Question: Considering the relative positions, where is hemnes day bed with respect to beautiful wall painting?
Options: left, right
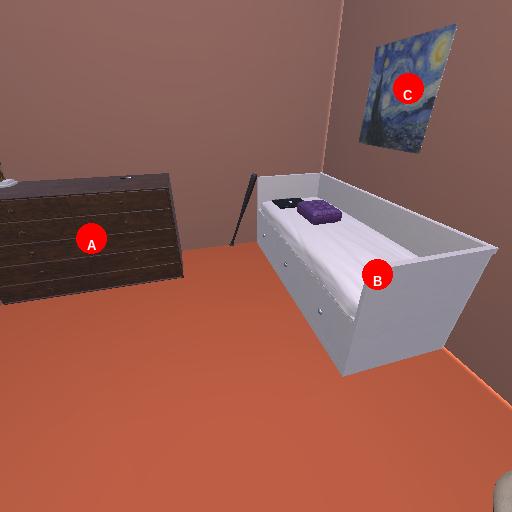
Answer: left